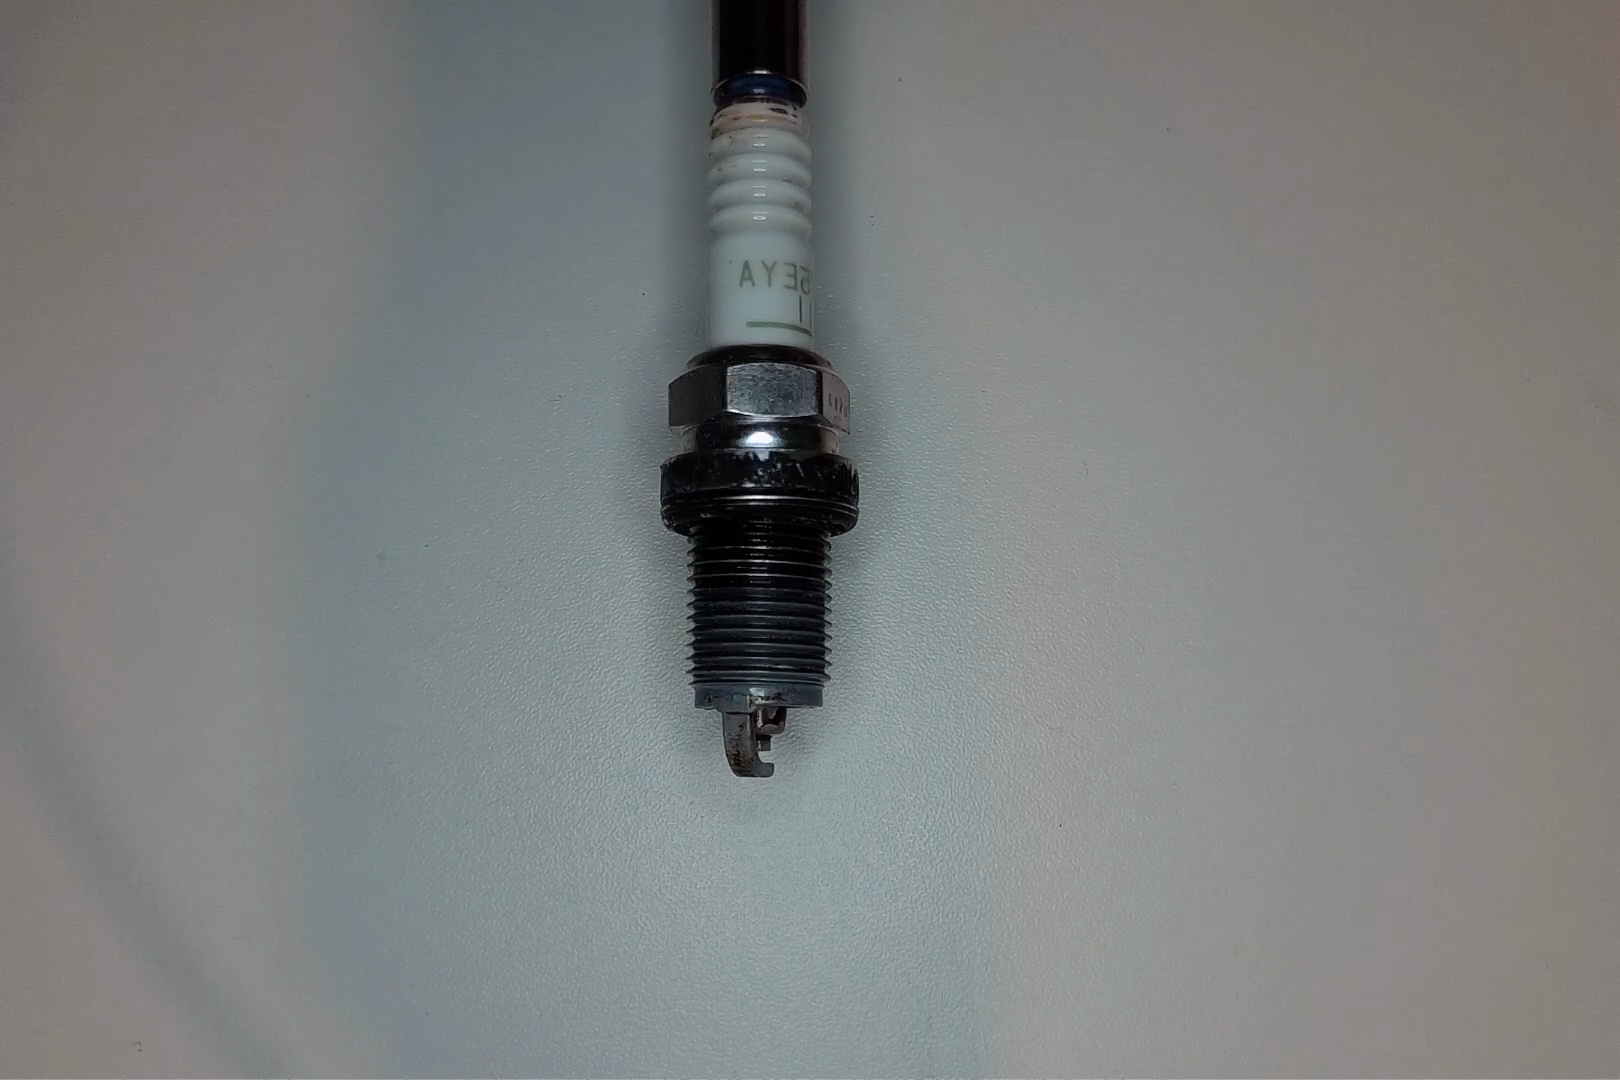
Label: anomaly